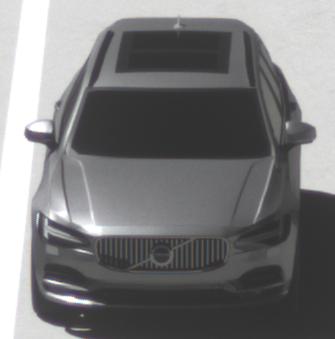
Make: Volvo
Model: V90
Detailed model: -
Model produced from: 2016
Model produced until: 2020
Doors: 5
Color: gray
Road condition: dry road
Daytime: midday
Contrast: high contrast